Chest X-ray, AP view. Patient: 64 years old, sex M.
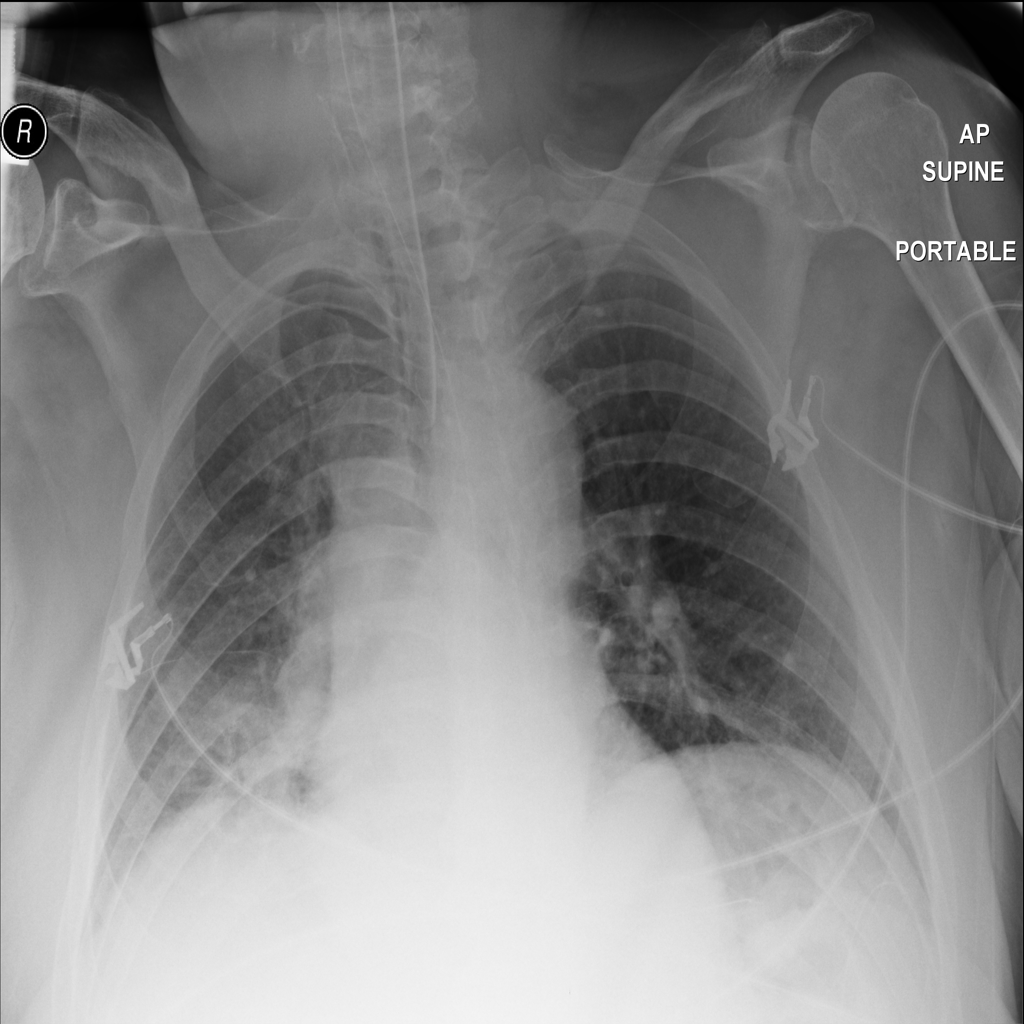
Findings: Atelectasis